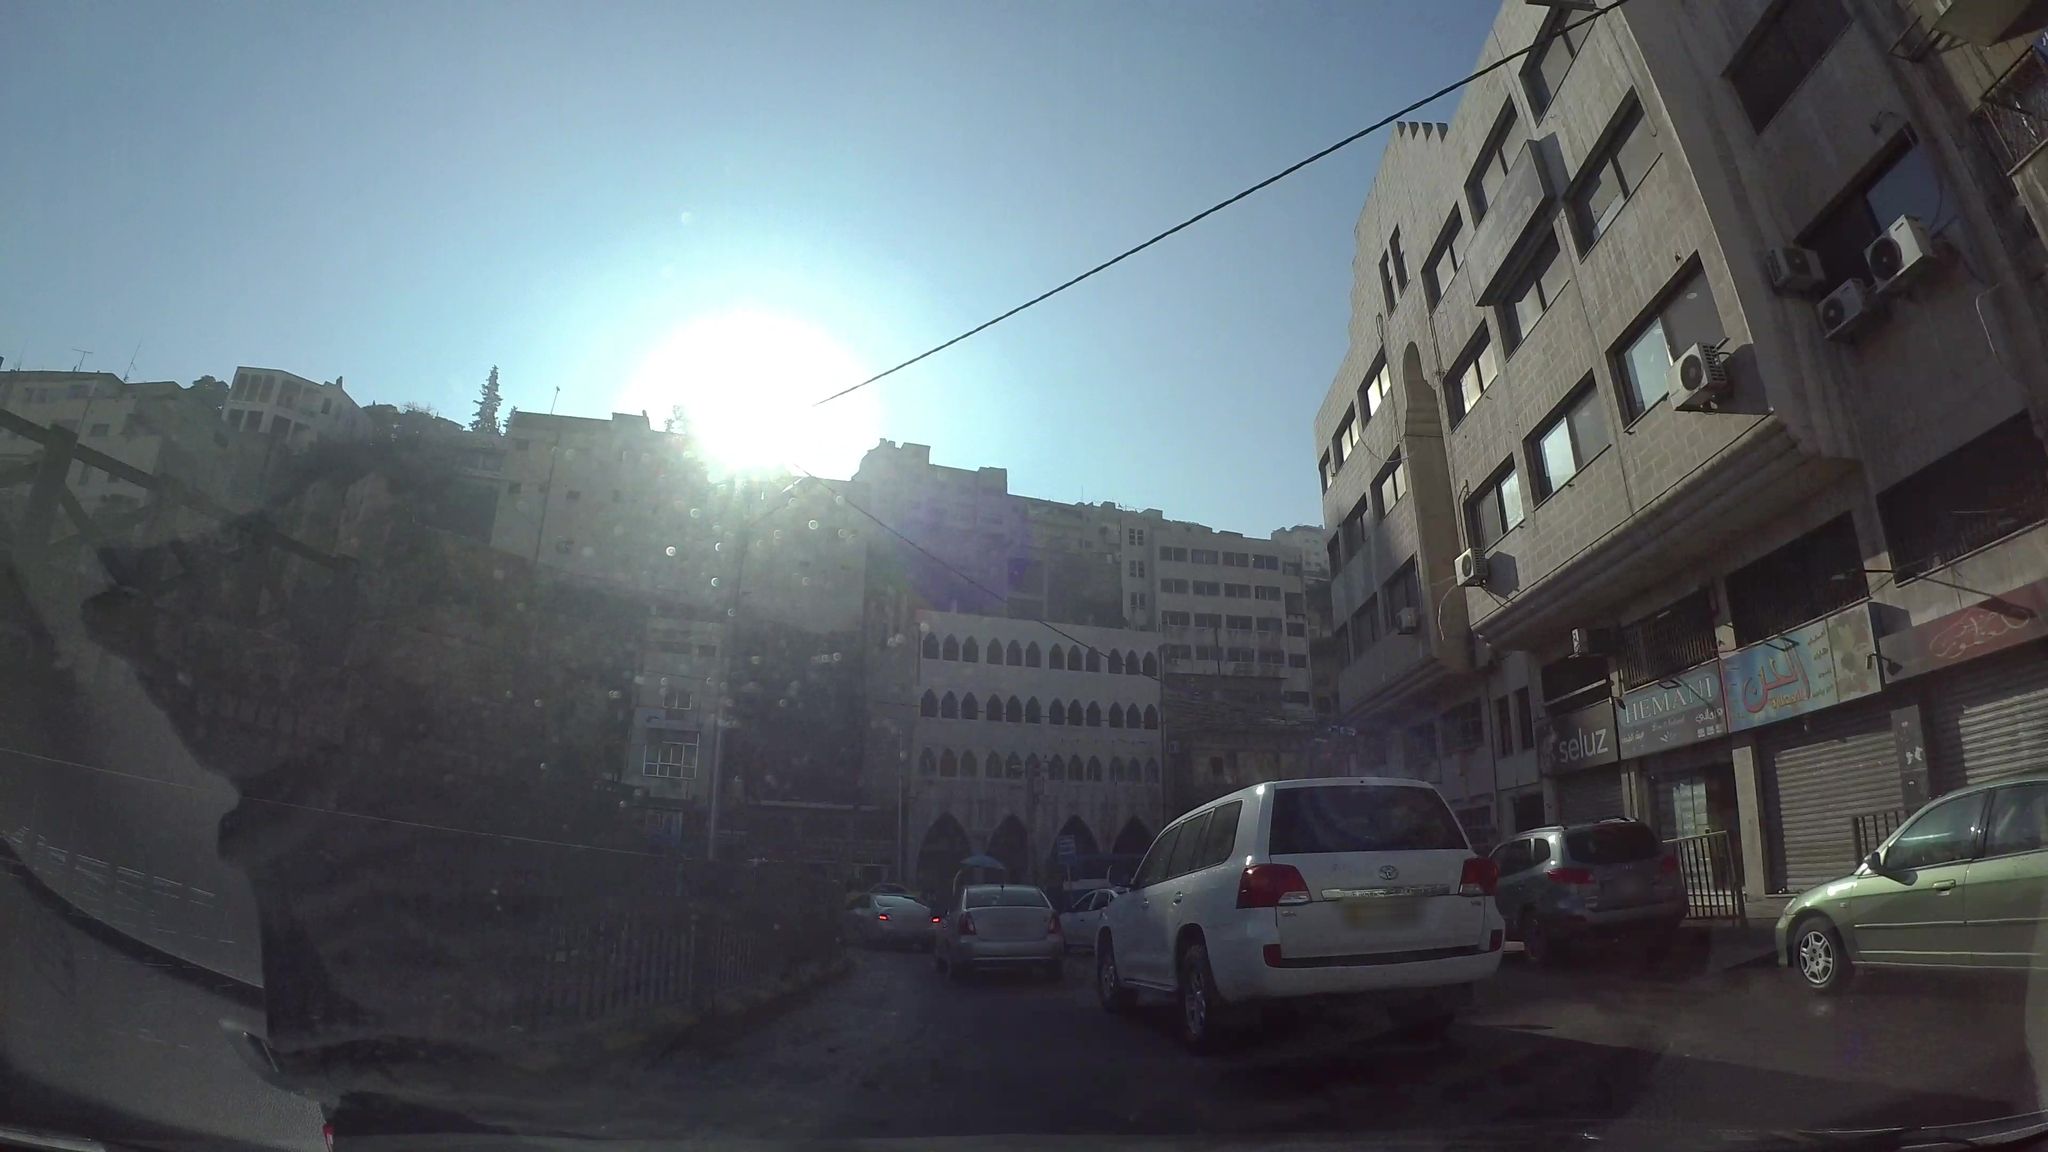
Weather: clear
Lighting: day
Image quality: good
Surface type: driving surface
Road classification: primary_link, secondary
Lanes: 2
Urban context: urban centre
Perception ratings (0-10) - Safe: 0.89, Lively: 3.77, Beautiful: 5.53, Boring: 6.81, Depressing: 8.77, Wealthy: 6.51